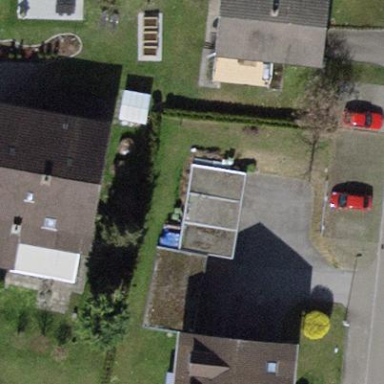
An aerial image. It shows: Group of garages.